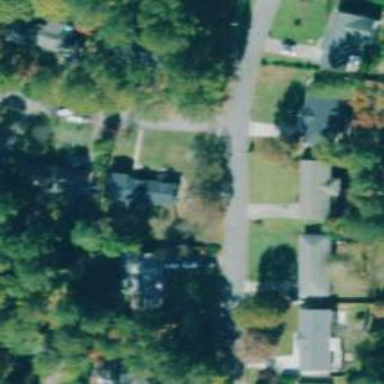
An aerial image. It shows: Residential road.